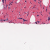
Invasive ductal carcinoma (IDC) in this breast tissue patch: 0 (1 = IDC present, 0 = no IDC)